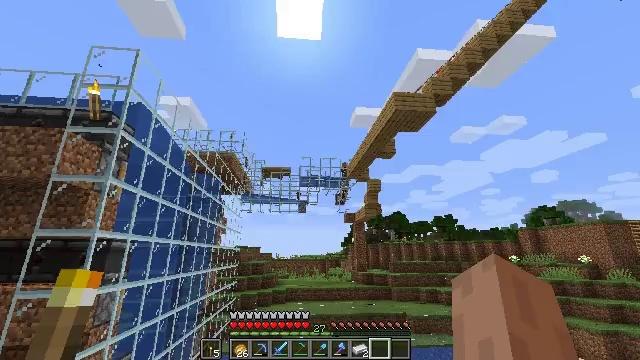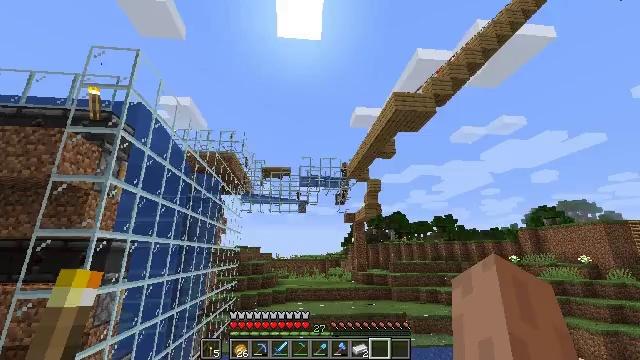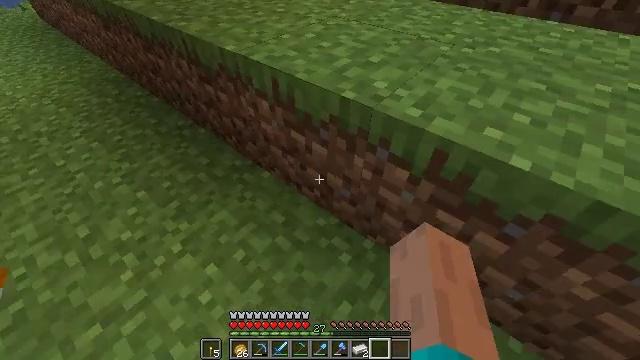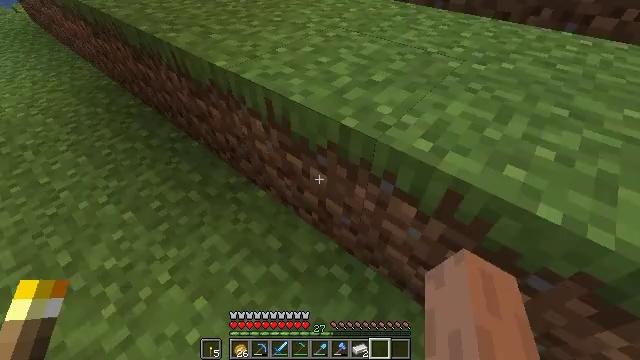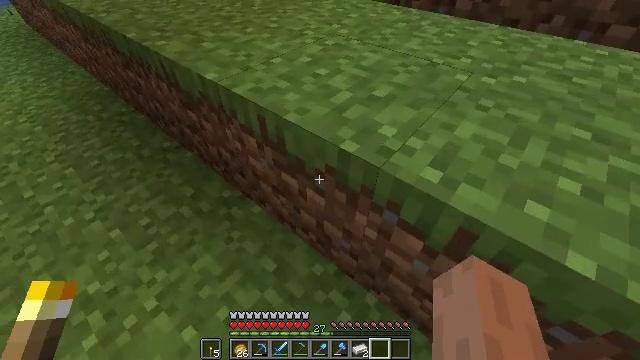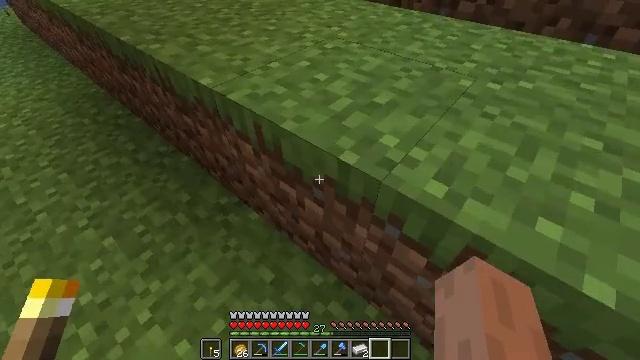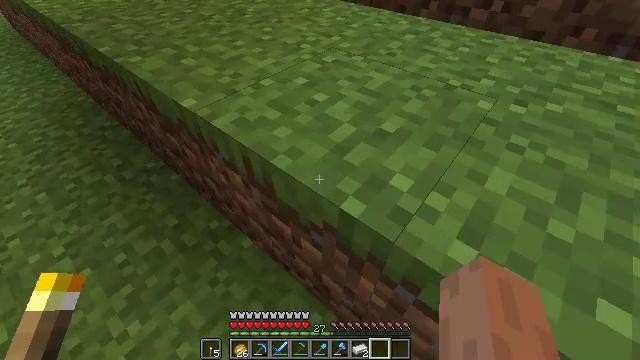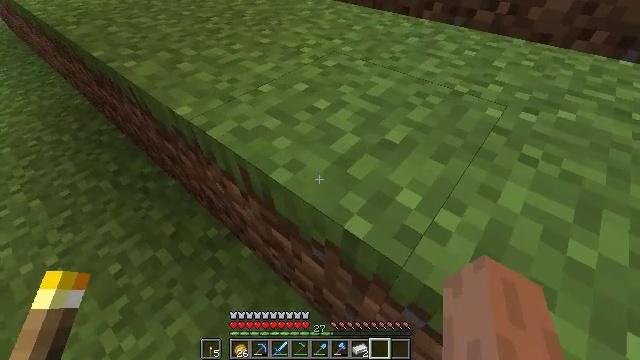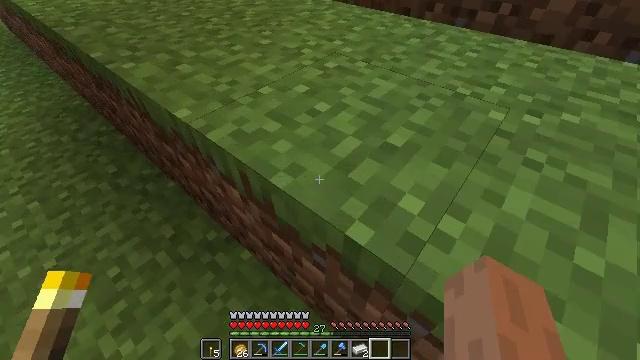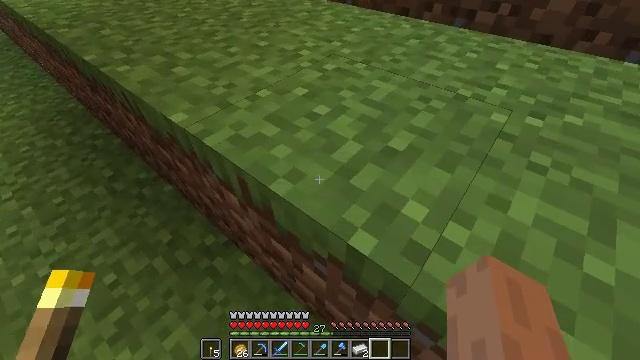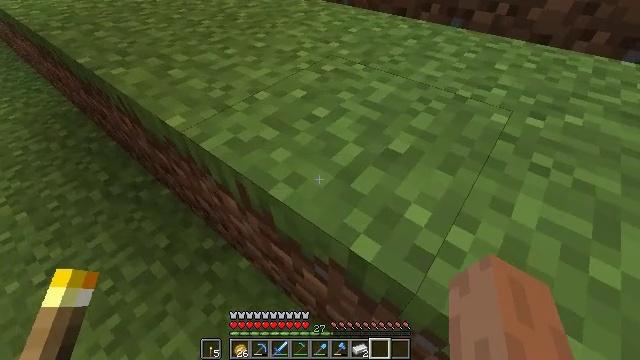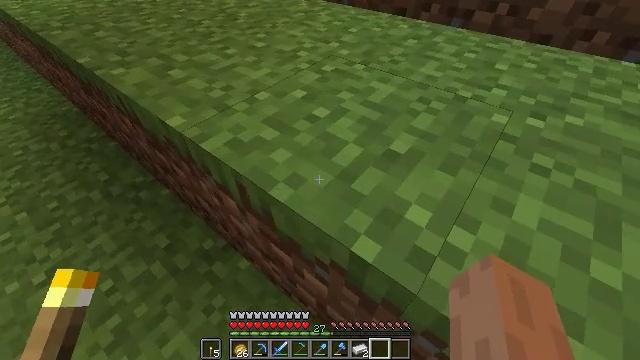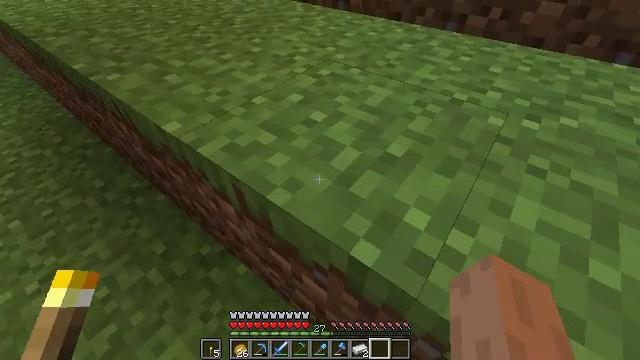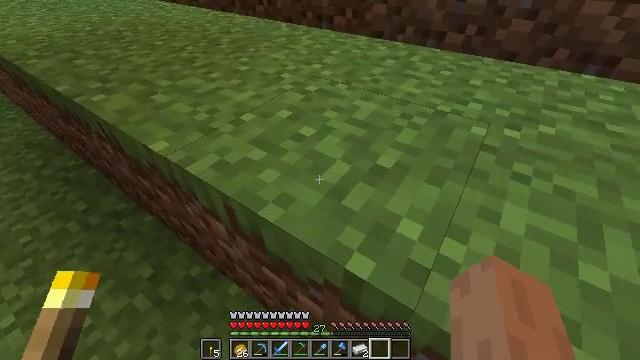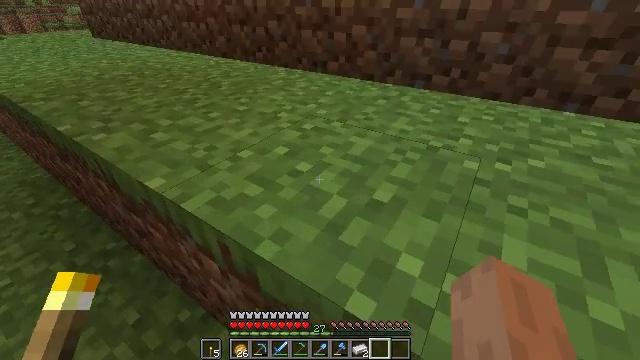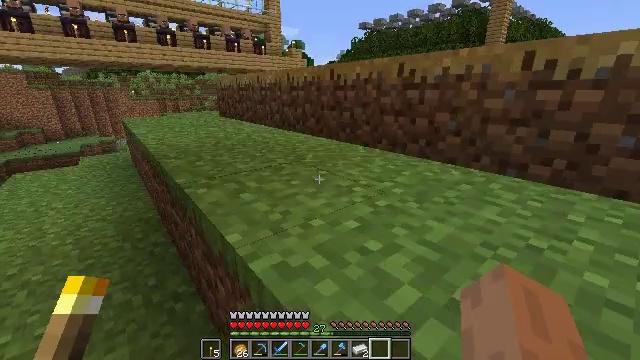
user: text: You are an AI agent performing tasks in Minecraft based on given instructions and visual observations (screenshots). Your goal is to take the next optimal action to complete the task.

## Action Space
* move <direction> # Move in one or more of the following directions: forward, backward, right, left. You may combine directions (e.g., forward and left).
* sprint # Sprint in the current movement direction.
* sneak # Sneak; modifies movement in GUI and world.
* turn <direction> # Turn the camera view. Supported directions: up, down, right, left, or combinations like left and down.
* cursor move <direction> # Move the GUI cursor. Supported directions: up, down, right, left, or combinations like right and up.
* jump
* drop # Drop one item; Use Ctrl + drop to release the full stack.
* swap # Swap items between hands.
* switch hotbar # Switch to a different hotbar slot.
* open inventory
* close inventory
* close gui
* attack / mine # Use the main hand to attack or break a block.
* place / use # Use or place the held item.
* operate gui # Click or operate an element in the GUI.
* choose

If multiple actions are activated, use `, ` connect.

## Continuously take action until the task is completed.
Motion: motion action
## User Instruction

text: Attack the glass to break it.
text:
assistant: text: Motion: no_op
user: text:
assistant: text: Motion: move forward, turn right and down
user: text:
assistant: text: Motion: move forward
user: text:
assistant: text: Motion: move forward
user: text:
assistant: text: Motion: move forward
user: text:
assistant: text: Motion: no_op
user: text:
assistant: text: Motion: no_op
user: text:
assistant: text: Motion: no_op
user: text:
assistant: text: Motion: no_op
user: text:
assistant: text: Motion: no_op
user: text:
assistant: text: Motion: no_op
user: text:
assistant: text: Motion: no_op
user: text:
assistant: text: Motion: turn right and up
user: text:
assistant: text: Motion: turn right and up
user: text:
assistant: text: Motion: move forward, turn left and up
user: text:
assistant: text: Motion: move forward, turn left and up
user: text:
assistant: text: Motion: move forward, turn left and up
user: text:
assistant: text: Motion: move forward, turn left and up
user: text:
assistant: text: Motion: move forward, sprint, turn left
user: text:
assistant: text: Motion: move forward, sprint, turn left
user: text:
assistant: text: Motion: move forward, sprint
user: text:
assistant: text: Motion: move forward, sprint, turn left
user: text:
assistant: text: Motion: move forward, sprint, turn left and down
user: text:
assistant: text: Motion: move forward, turn left and down
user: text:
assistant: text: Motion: move forward, sprint, turn left and down
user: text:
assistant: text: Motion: move forward, sprint, turn down
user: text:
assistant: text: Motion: move forward, sprint, turn left and down
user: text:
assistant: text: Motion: move forward, sprint, turn left
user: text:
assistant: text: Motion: move forward
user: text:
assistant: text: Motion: move forward